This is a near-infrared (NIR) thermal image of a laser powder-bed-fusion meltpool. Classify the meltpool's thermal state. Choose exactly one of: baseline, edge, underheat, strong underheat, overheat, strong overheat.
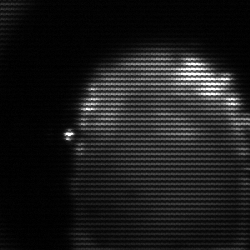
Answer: baseline